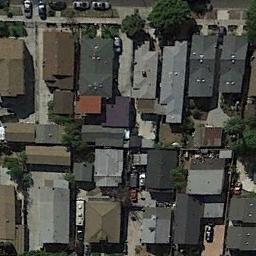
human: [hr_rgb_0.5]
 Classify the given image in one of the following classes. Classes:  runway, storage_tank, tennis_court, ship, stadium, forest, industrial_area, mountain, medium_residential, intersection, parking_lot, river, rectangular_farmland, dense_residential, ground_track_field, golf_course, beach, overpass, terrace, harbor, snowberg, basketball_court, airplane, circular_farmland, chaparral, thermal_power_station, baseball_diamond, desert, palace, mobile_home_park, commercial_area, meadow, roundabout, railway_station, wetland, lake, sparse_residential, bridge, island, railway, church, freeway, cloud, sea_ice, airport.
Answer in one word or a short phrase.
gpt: dense_residential